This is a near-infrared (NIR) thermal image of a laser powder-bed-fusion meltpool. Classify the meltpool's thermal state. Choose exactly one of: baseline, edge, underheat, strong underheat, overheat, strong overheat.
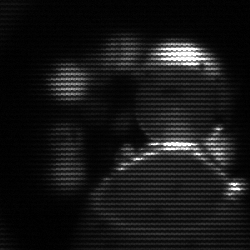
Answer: edge